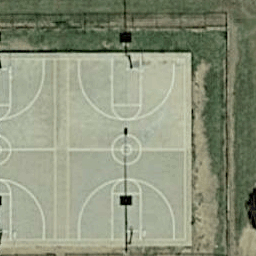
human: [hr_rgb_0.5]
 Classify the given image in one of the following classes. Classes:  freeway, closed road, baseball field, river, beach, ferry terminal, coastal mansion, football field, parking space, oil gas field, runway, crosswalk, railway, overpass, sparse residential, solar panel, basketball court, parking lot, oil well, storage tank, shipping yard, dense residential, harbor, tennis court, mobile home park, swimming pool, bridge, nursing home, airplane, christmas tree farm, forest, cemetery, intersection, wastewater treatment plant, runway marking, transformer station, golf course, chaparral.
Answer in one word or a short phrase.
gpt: basketball court